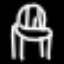
Label: chair